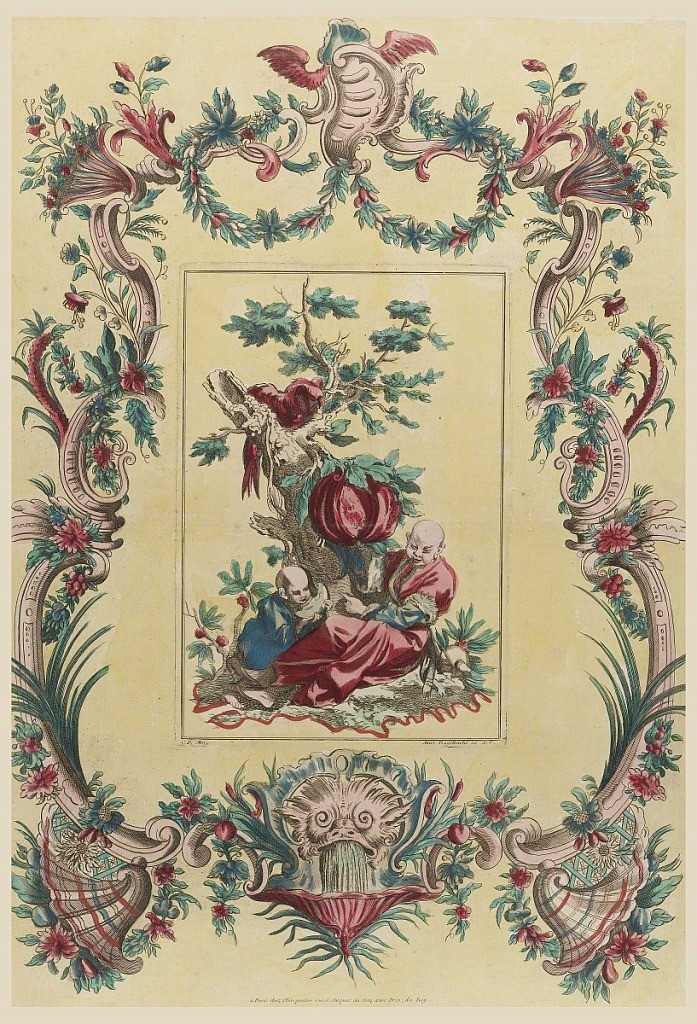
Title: Fire Screen: The Sense of Taste
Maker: François Boucher, French, 1703–1770
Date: ca. 1750
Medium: Etching, printed from two plates, hand colored with brush and watercolor on paper
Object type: Print
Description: Screen design depicting two Chinese boys, one eating a slice of melon, while the other points his finger and holds a melon still attached to the tree above them. Image framed by rocaille design with vegetal and floral motifs.